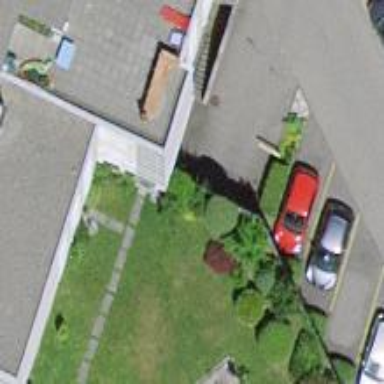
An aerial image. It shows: Parking entrance.